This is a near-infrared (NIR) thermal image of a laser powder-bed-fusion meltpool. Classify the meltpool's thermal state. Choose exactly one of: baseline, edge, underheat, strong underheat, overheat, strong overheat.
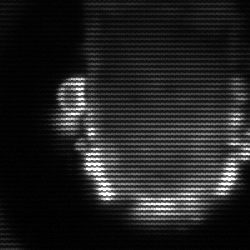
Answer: baseline